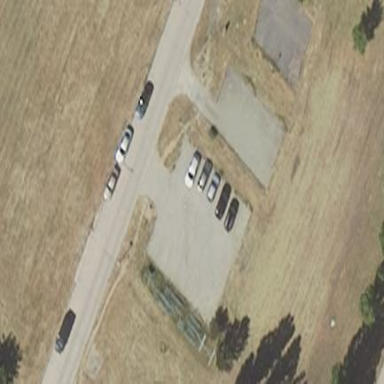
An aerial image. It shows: Parking area.